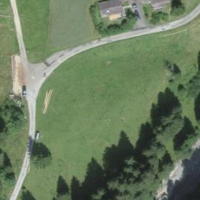
EUNIS habitat code: 25
Species observed at this site:
Hamearis lucina